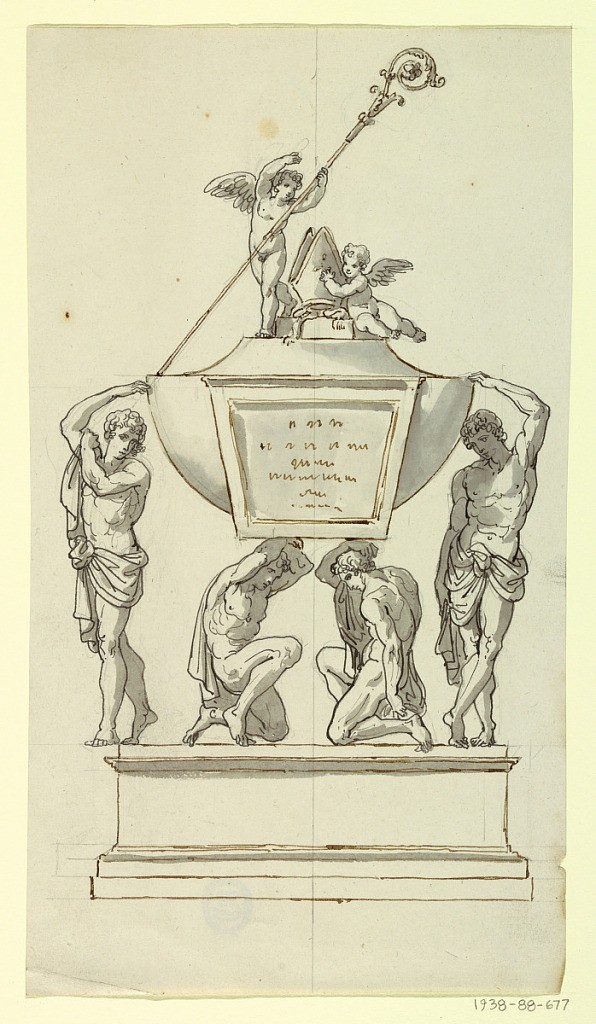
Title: Design for a Reliquary
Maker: Pietro Belli, Italian, 1780–1828
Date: ca. 1810
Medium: Pen and black ink, brush and gray watercolor, graphite on paper
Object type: Drawing
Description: Vertical rectangle. Design for a reliquary with an oblong pedestal base. Two figures of kneeling slaves shown in profile at center and two standing slaves at edges support an urn. A tablet with an inscription is at its front. On top of the cover are two angels, a standing one holding a pastoral staff, another sitting and painting a mitre.